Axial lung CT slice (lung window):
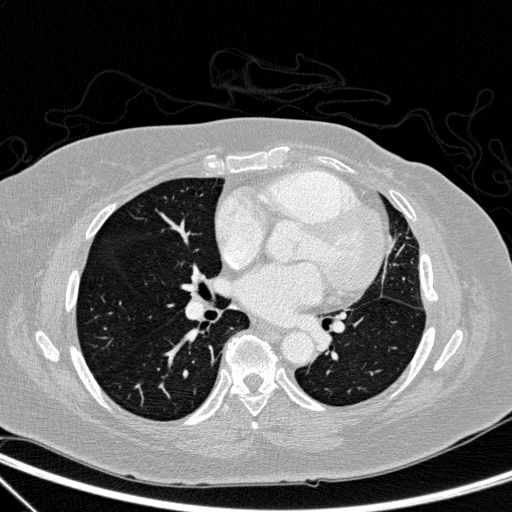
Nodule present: no